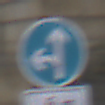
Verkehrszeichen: VorgeschriebeneFahrtrichtungGeradeausOderLinks
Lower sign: EinspurigeFahrzeugeFrei2
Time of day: Midday
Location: Outdoor (Urban)
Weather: Overcast
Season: NotSpecified
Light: Natural